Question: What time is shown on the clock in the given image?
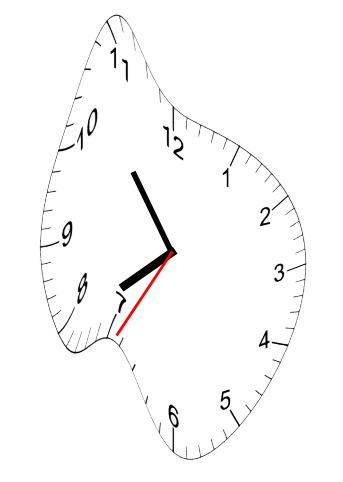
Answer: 07:53:35